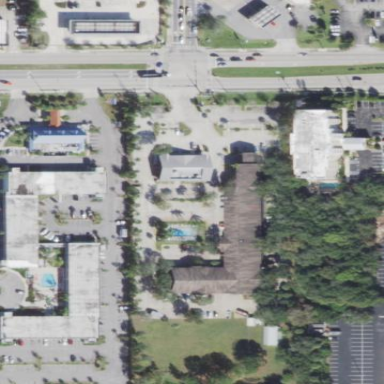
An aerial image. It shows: Building that is motel.